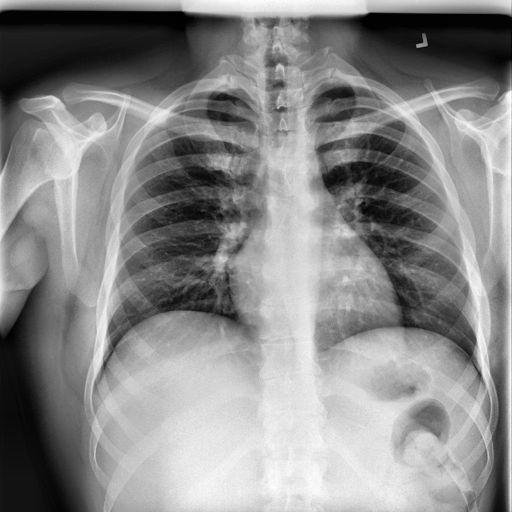
Finding: NORMAL